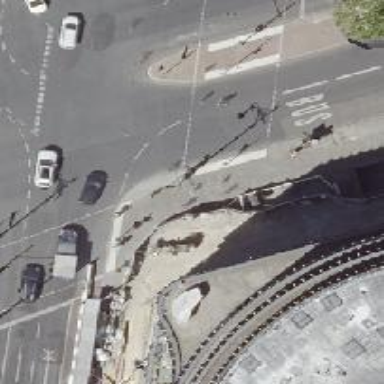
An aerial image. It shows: Asphalt footway with crossing equipped with traffic signals.